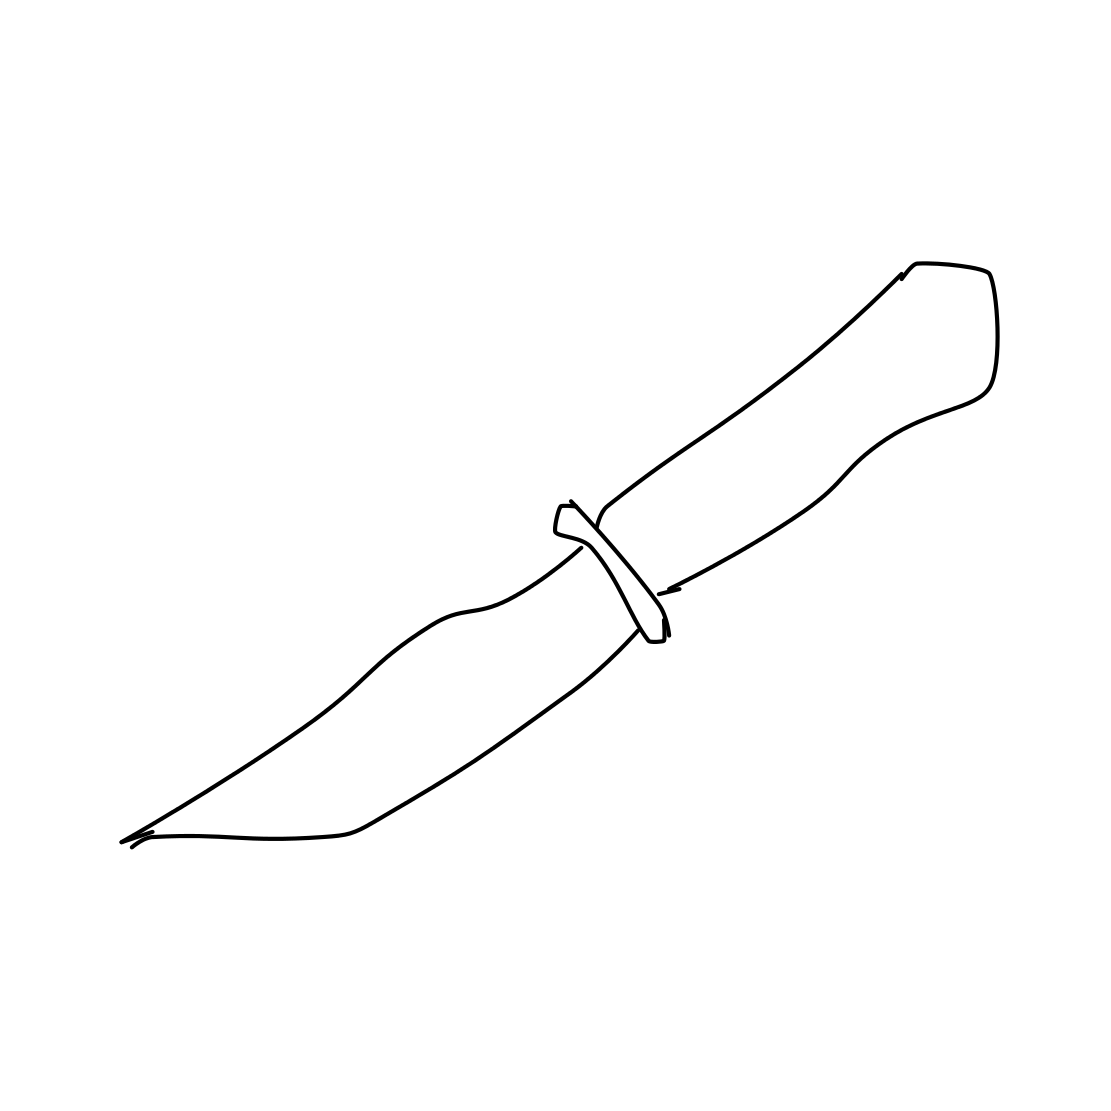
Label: knife